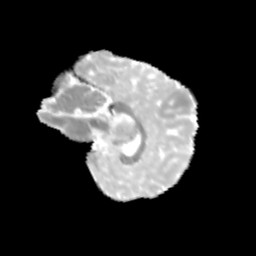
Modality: MD
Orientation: sagittal
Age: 11
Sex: female
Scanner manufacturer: siemens
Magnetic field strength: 3 T
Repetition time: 3.8 s
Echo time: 0.07 s